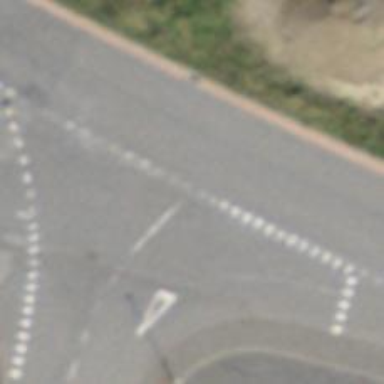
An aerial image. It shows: Road with "give way" sign.